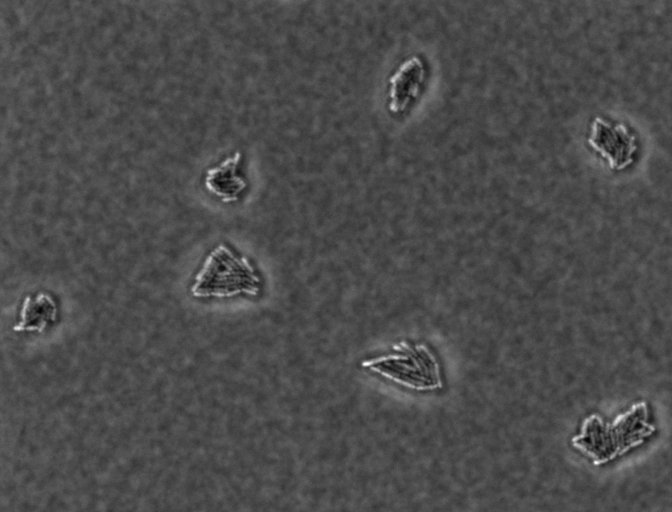
Escherichia coli 1612